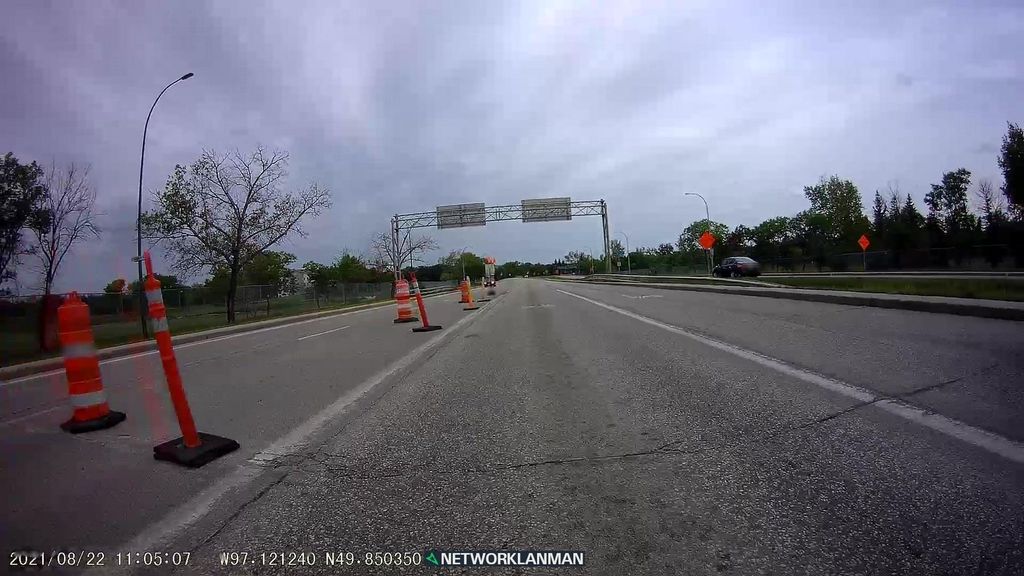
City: winnipeg